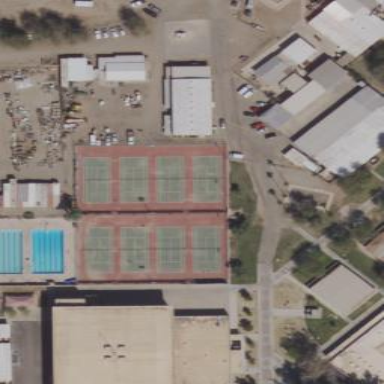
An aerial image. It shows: Tennis court on the leisure land pitch.